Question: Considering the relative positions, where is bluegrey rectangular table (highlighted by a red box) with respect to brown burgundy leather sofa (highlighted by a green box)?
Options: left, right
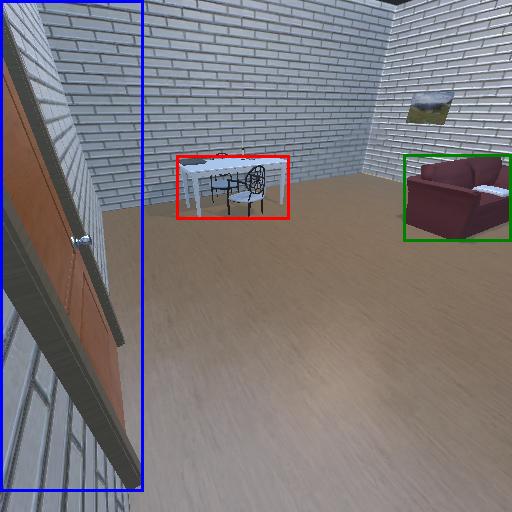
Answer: left